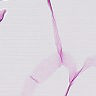
Metastatic tissue present: no